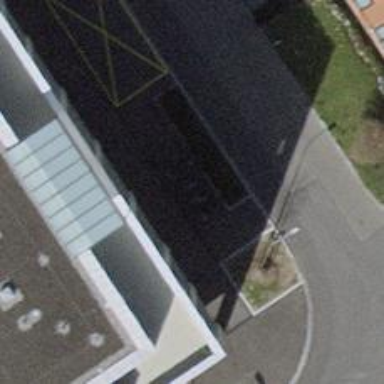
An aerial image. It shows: Bicycle parking area with stands available.